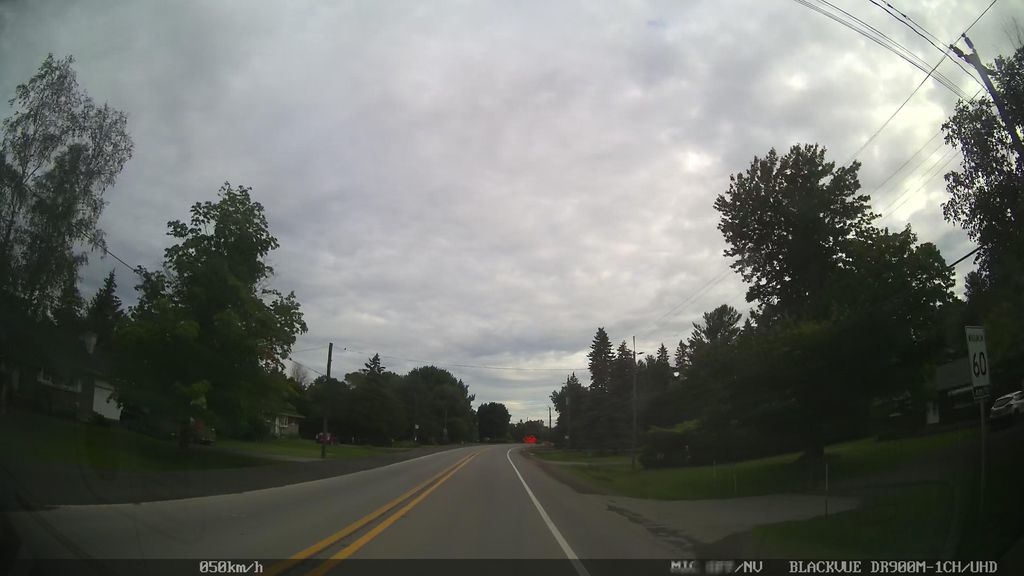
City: ottawa-gatineau